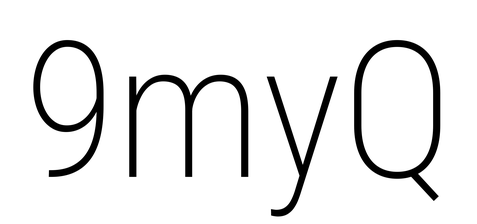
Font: Roboto_Condensed_ExtraLight